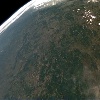
Label: land